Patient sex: M
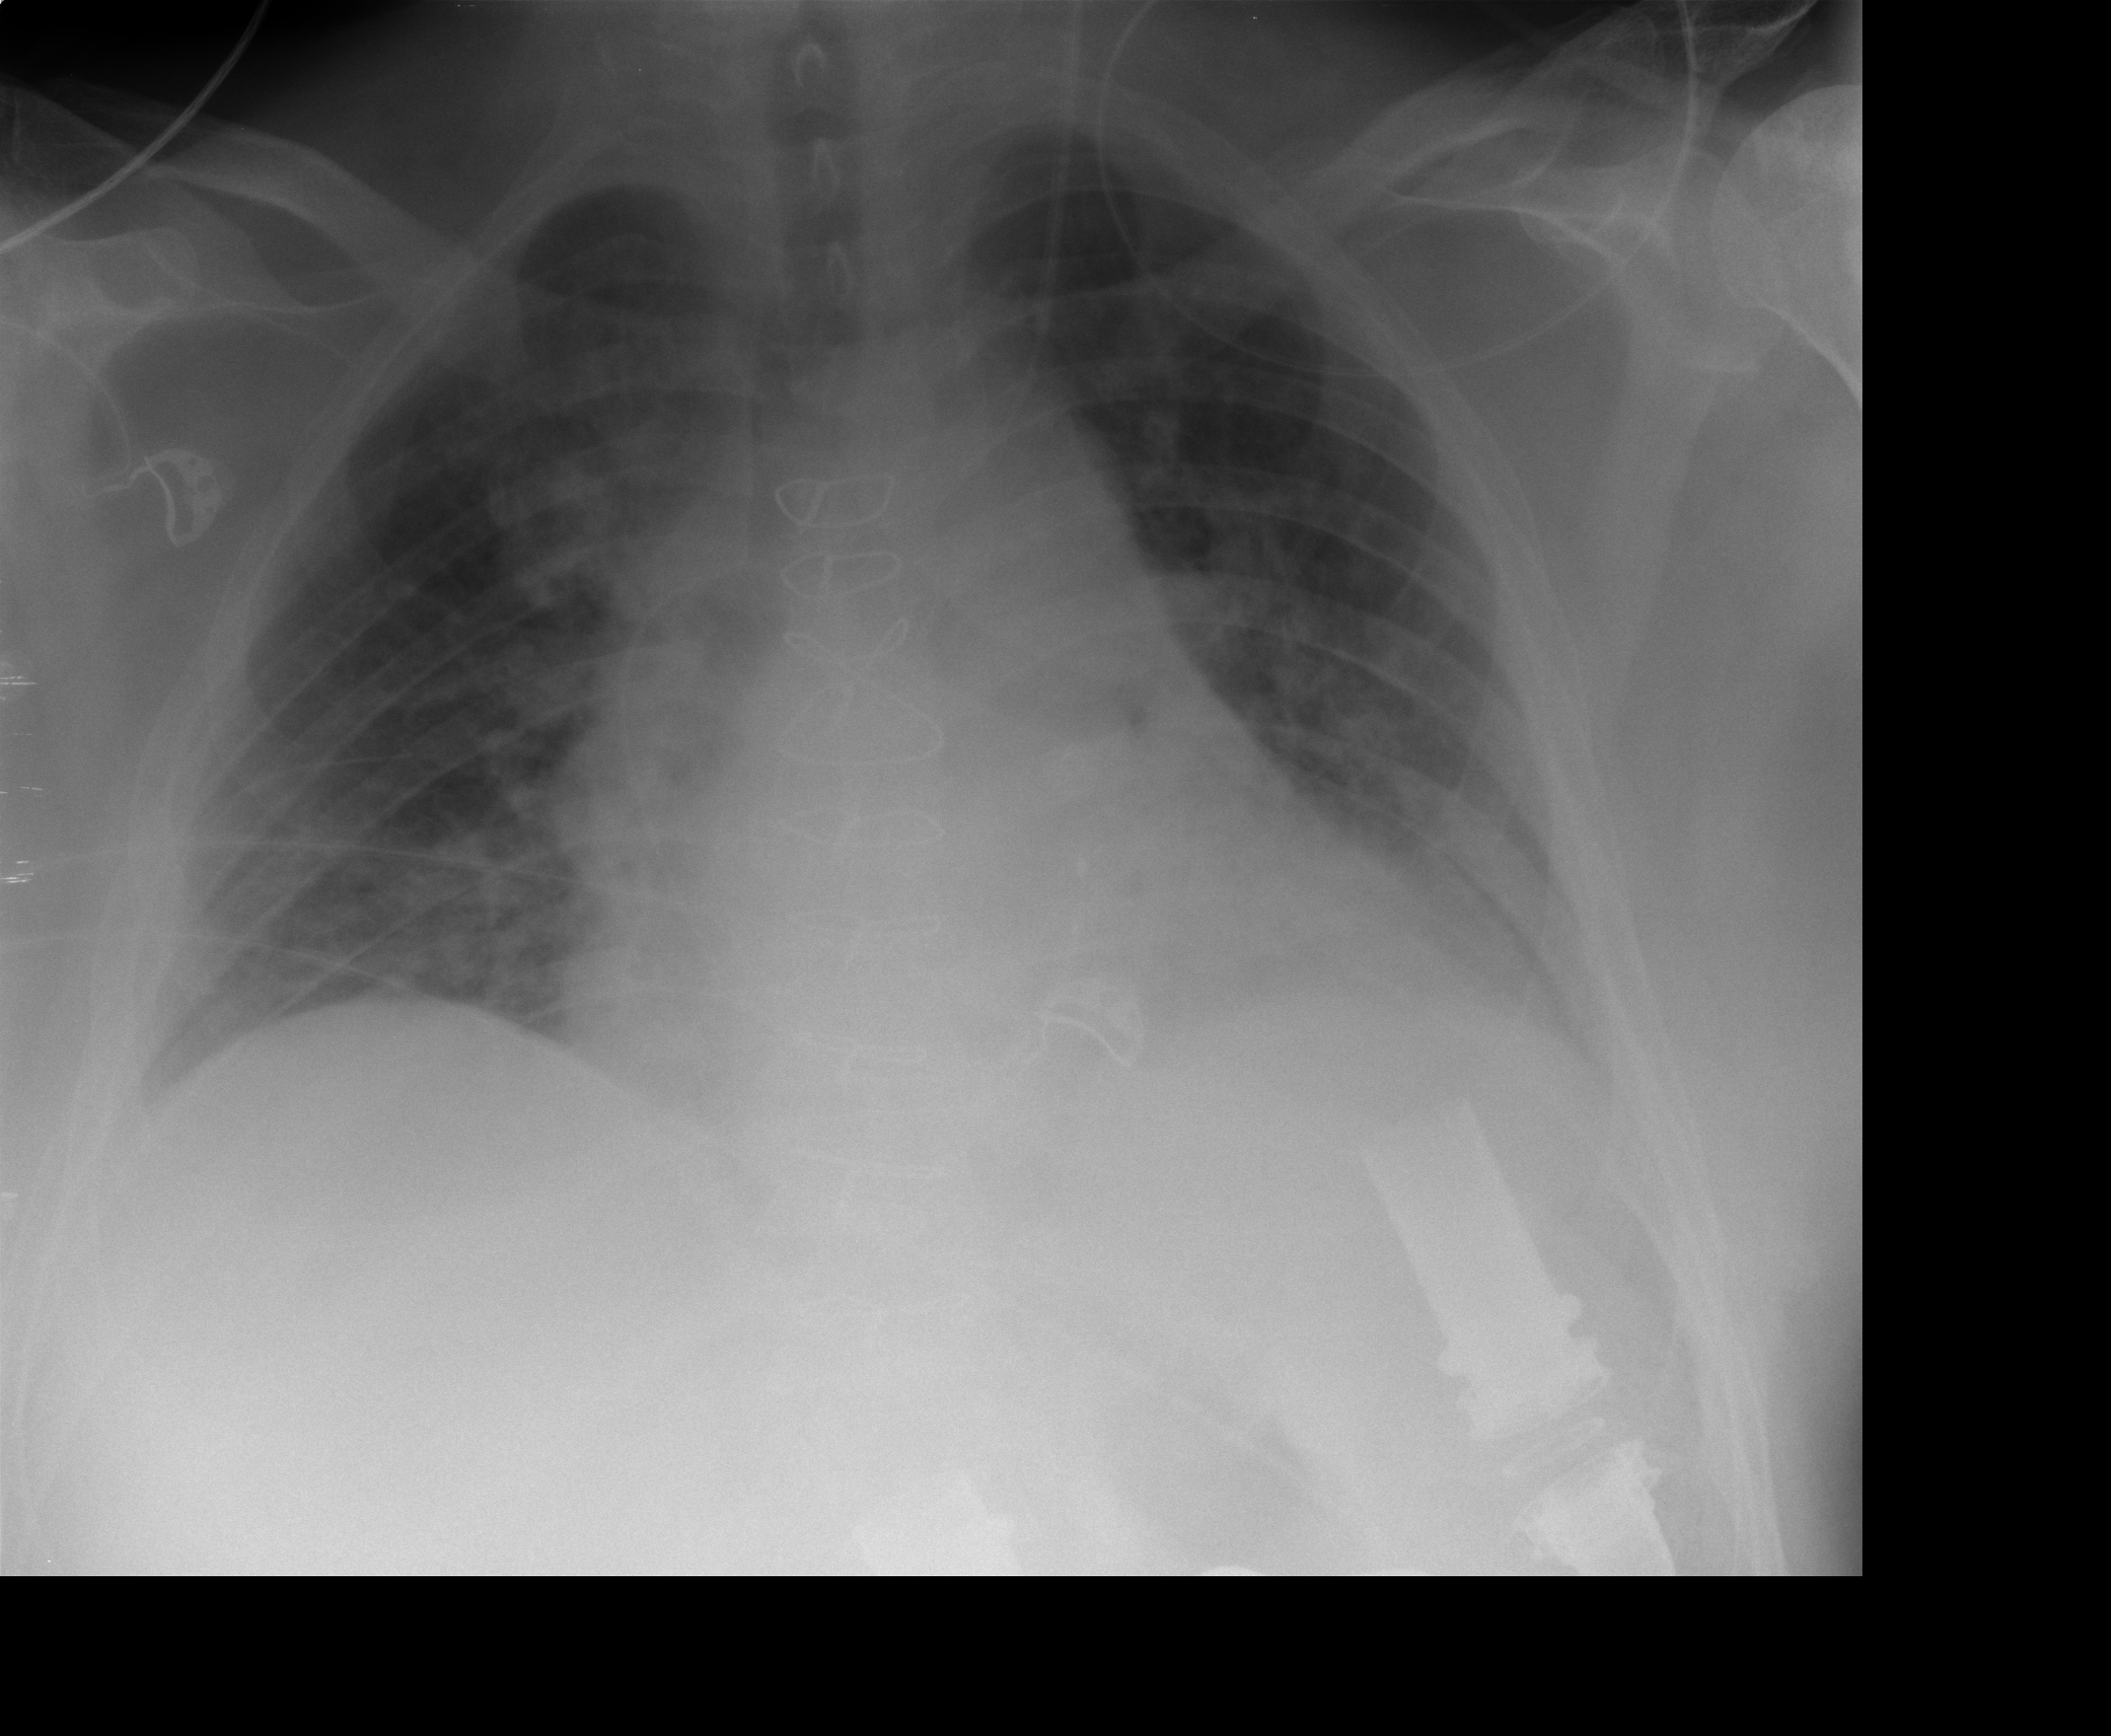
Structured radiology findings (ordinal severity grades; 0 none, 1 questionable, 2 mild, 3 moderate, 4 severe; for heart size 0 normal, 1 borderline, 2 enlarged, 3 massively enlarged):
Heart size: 2
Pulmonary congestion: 3
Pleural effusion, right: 1
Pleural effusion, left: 1
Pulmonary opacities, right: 3
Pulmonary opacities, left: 3
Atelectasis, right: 2
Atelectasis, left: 2